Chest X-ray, AP view. Patient: 50 years old, sex M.
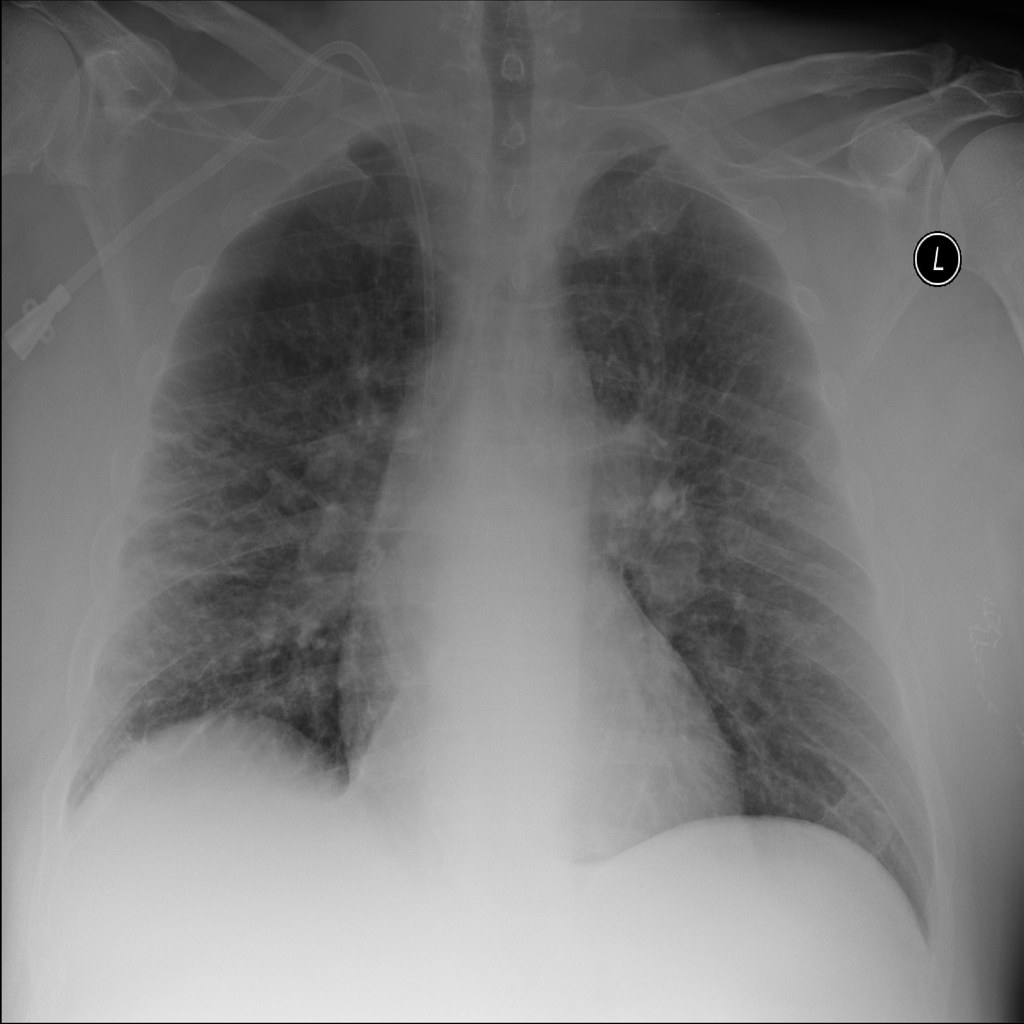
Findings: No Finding